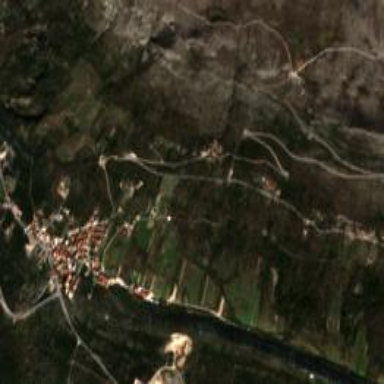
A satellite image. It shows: Small hamlet.